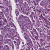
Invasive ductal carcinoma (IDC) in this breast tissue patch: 1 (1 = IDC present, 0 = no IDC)